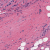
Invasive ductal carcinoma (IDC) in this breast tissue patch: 1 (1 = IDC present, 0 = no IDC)